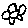
Label: flower